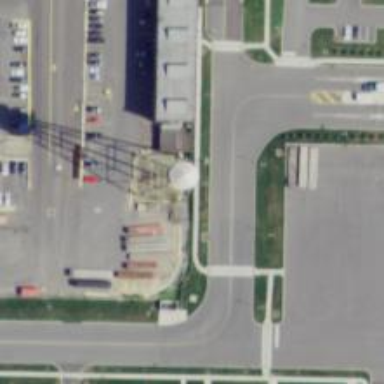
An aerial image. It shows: Water tower that is man-made.